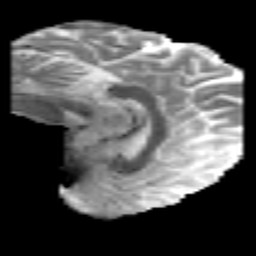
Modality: MD
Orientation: sagittal
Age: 36
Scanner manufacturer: philips
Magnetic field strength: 3 T
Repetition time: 8.438 s
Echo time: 0.1273 s